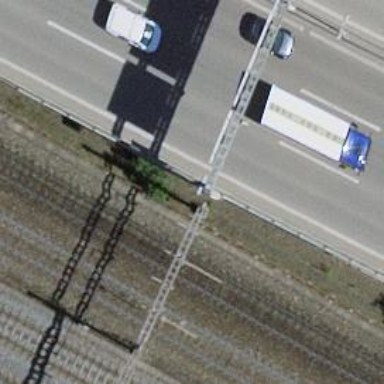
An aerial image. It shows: Bridge with gantry.